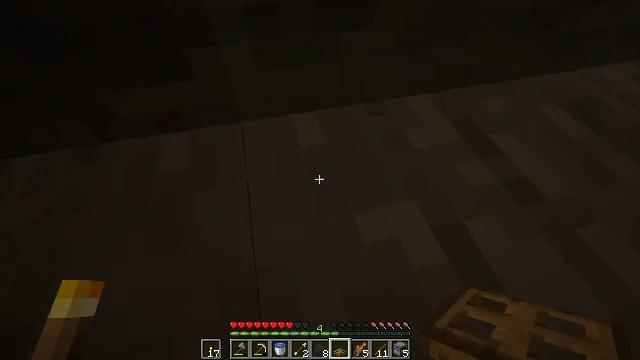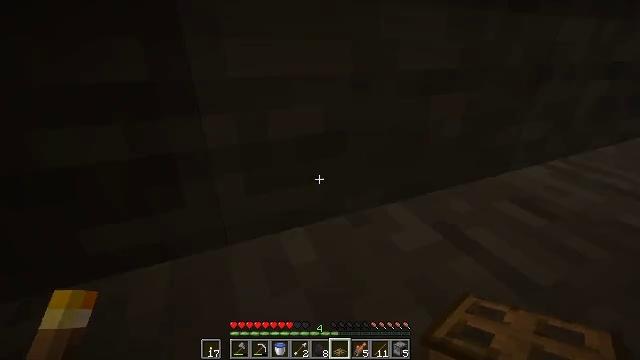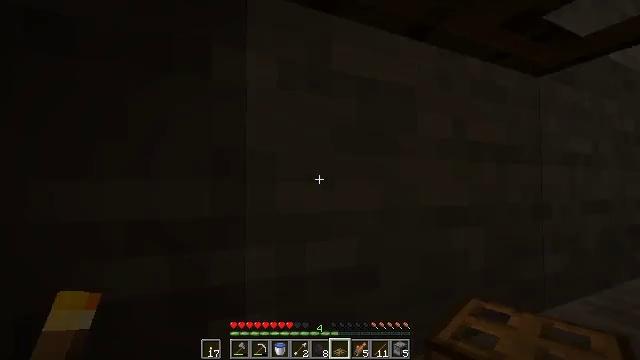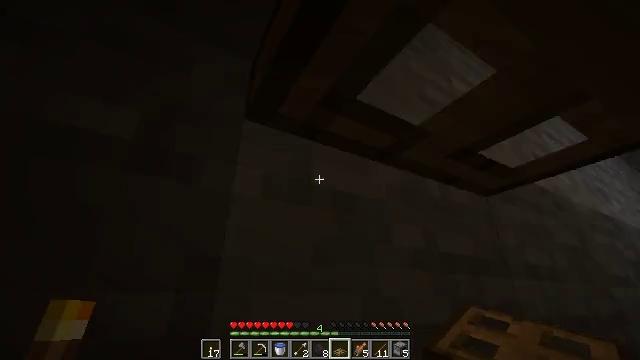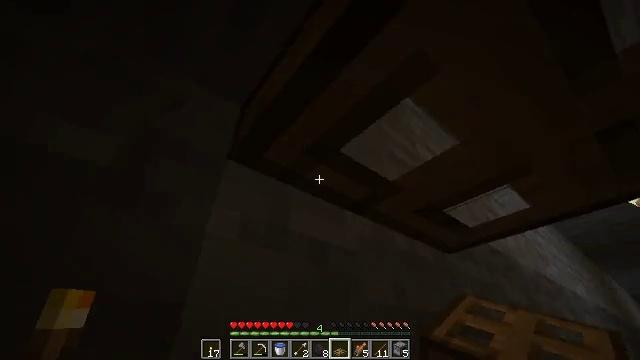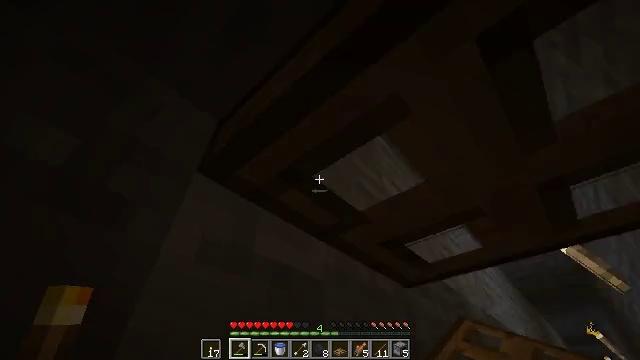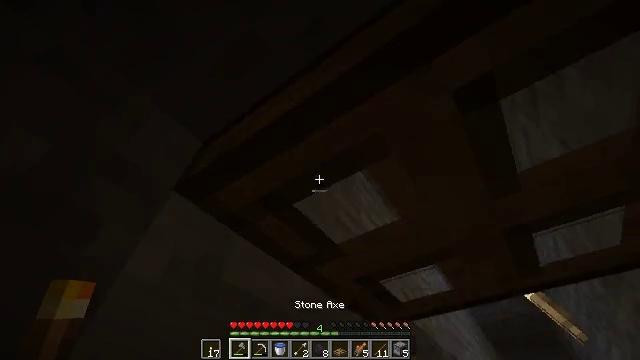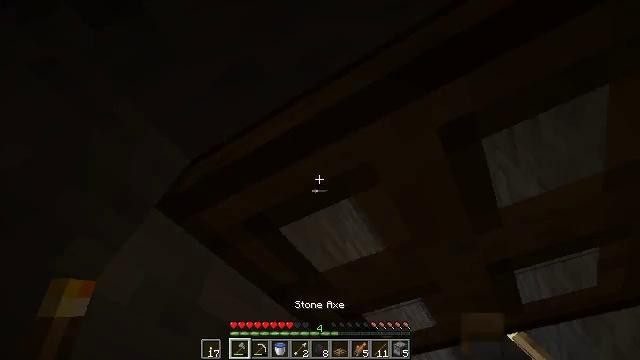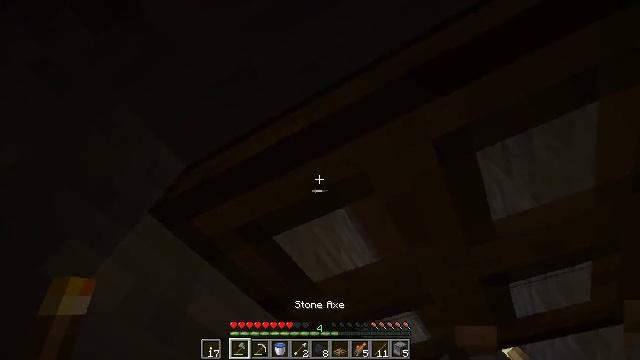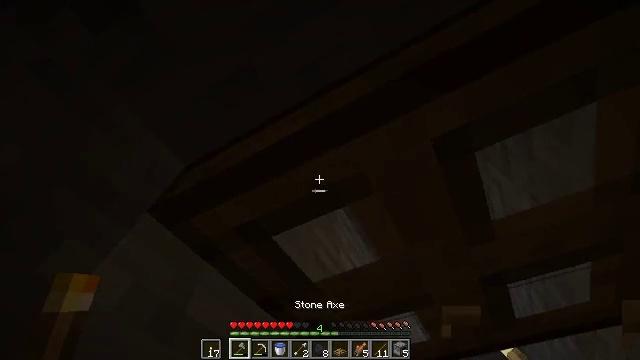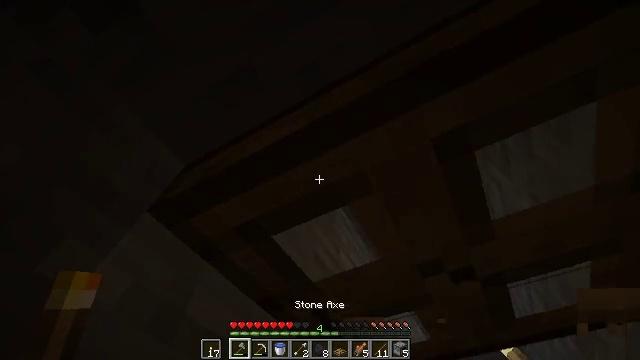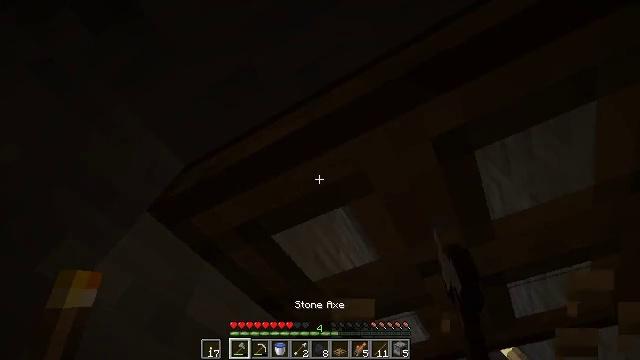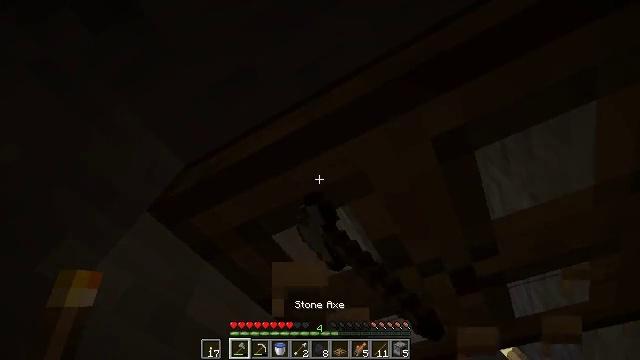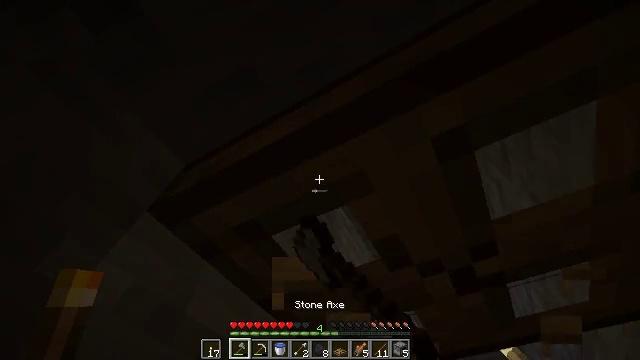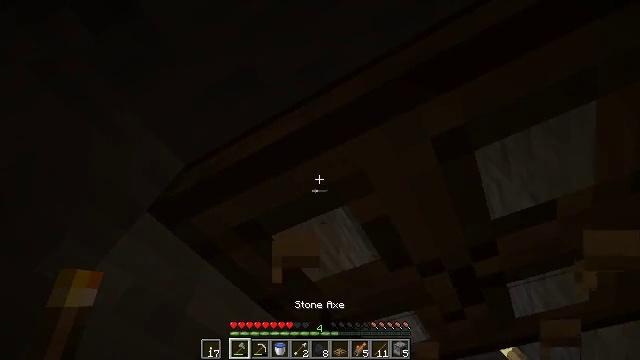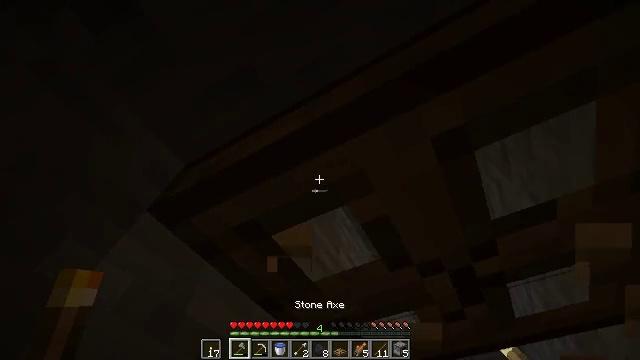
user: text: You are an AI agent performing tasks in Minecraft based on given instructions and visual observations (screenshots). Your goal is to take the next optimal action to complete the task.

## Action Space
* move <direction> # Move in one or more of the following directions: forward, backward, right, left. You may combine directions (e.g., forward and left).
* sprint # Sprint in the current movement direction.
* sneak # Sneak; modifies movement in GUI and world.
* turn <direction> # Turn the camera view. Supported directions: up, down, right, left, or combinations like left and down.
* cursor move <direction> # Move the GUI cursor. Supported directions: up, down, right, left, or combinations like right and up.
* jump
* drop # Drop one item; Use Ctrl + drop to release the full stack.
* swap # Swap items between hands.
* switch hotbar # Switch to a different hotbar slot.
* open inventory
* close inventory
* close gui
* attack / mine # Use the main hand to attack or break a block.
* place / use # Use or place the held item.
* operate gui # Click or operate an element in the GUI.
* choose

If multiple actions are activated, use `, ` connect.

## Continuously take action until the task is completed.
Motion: motion action
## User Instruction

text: Attack the oak trapdoor to recycle it.
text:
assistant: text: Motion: move left, turn right and up
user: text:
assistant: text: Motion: move left, turn up
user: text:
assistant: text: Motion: turn right and up
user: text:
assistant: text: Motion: turn right and up
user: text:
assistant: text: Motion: turn right and up, switch to hotbar 1
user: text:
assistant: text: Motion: turn right and up, switch to hotbar 1
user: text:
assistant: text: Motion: turn right and up, attack / mine, switch to hotbar 1
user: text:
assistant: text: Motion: turn right and up, attack / mine, switch to hotbar 1
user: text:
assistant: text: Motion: attack / mine
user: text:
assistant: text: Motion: attack / mine
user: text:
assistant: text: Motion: attack / mine
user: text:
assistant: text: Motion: attack / mine
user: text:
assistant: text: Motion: attack / mine
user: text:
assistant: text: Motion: attack / mine
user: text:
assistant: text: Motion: attack / mine
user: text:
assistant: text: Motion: turn down, attack / mine
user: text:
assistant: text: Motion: turn down, attack / mine
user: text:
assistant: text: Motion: attack / mine
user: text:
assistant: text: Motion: attack / mine
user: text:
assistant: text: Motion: attack / mine
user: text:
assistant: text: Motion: attack / mine
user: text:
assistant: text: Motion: attack / mine
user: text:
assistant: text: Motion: attack / mine
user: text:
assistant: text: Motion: attack / mine
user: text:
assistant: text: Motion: attack / mine
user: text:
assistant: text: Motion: attack / mine
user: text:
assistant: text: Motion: attack / mine
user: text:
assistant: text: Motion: attack / mine
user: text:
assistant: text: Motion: attack / mine
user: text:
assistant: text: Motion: attack / mine